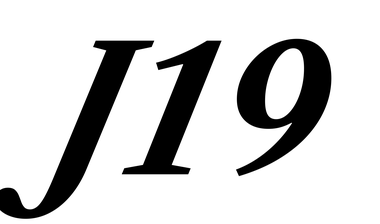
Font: LibreCaslonText-Italic_Bold_Italic